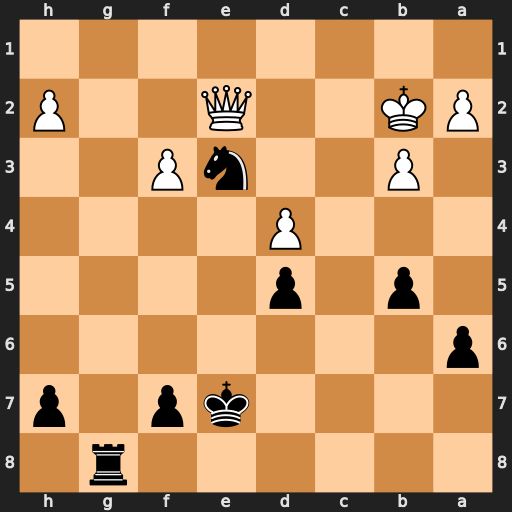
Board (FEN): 6r1/4kp1p/p7/1p1p4/3P4/1P2nP2/PK2Q2P/8
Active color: b
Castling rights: -
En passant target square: -
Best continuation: Rg2 Qxg2 Nxg2